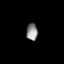
Tissue: prostate
Cell type: T cells
Senescence score: 0.705
Nuclear area (px): 185
Mean DAPI intensity: 143.086